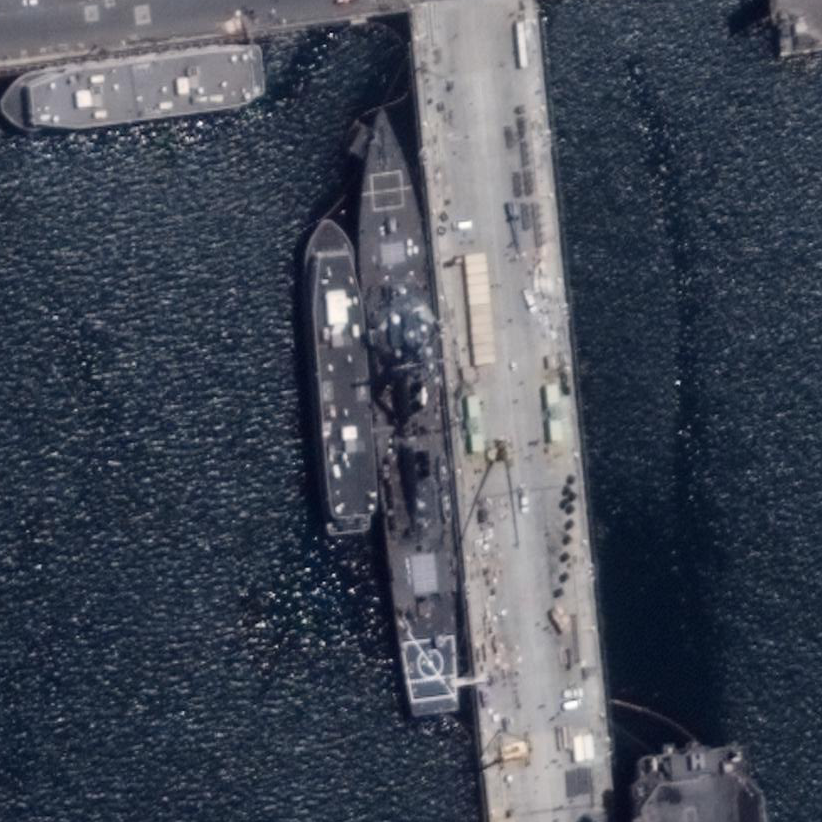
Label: destroyer